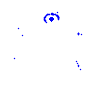
Particle: kaon